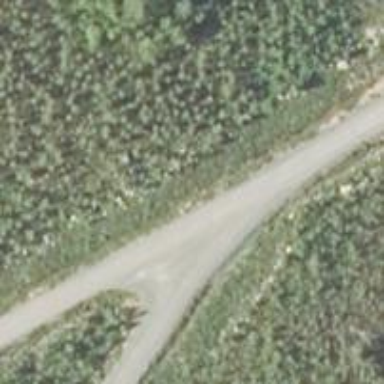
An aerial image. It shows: Unclassified road.